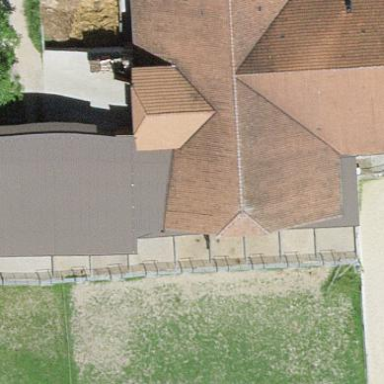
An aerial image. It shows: Farm building.